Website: macys
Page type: gifting
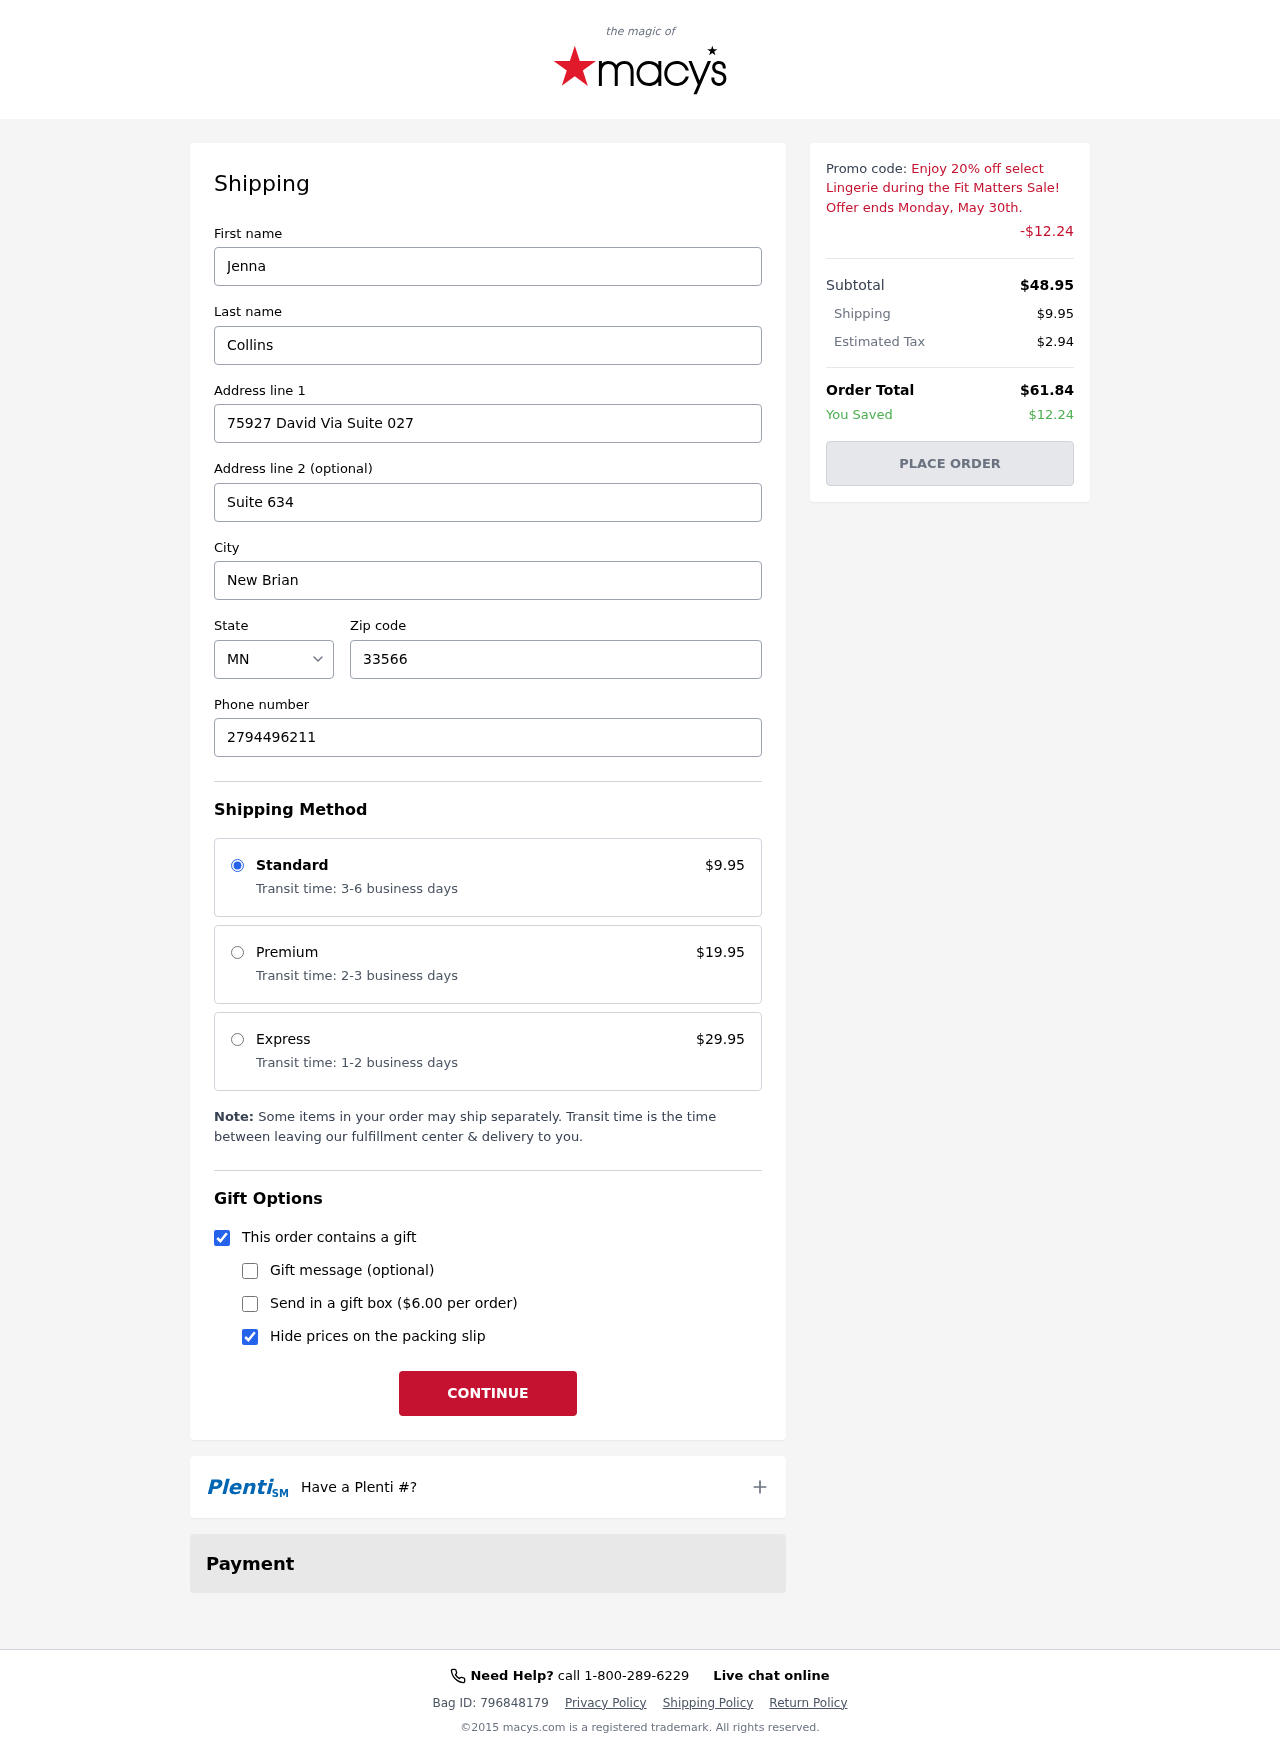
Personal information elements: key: PII_CITY
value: New Brian
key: PII_FIRSTNAME
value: Jenna
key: PII_LASTNAME
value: Collins
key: PII_PHONE
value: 2794496211
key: PII_POSTCODE
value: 33566
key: PII_STATE_ABBR
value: MN
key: PII_STREET
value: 75927 David Via Suite 027
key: PII_STREET2
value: Suite 634
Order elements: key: ORDER_SHIPPING_COST
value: $9.95
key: ORDER_DISCOUNT
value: -$12.24
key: ORDER_SUBTOTAL
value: $48.95
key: ORDER_TAX
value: $2.94
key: ORDER_TOTAL
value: $61.84
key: ORDER_SAVINGS
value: $12.24